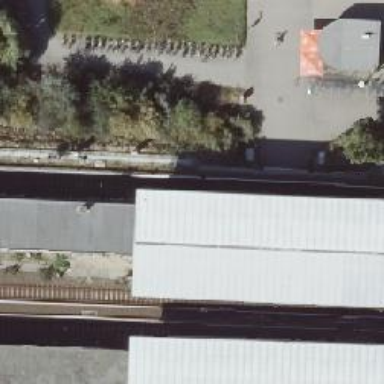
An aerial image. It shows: Light rail stop position with railway stop for public transport.